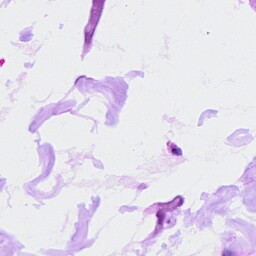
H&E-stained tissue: Ovarian